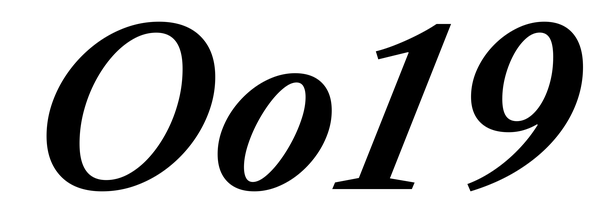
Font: LibreCaslonText-Italic_SemiBold_Italic